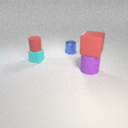
large purple rubber cylinder to the right of small blue metal cylinder